Question: I'm trying to write a very simple program in C++ that finds the modulus of two numbers as follows:
'''
#include <iostream>
using namespace std;
int n;
int d;
int modulus;
int main()
{
cout<<"***Welcome to the MODULUS calculator***";
cout<<"Enter the numerator, then press ENTER: ";
cin>>n;
cout<<"Enter the denominator, then press ENTER: ";
cin>>d;
modulus=n%d;
cout<<"The modulus is ---> "<<modulus;
return 0;
}
'''
But, when I try to compile it, I get the following:

How can this be solved?
Thanks.
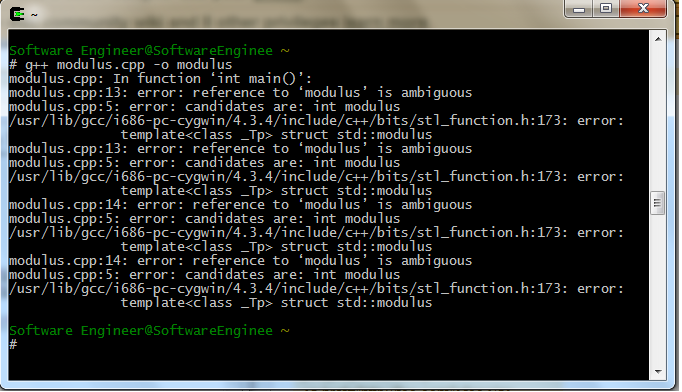
Answer: You get the error because the name of your global variable 'modulus' clashes with 'std::modulus'. To fix this, you can:
- 'modulus'- 'modulus'- 'using namespace std''std''std::'